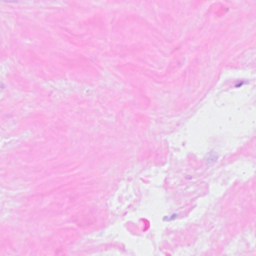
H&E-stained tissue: Breast